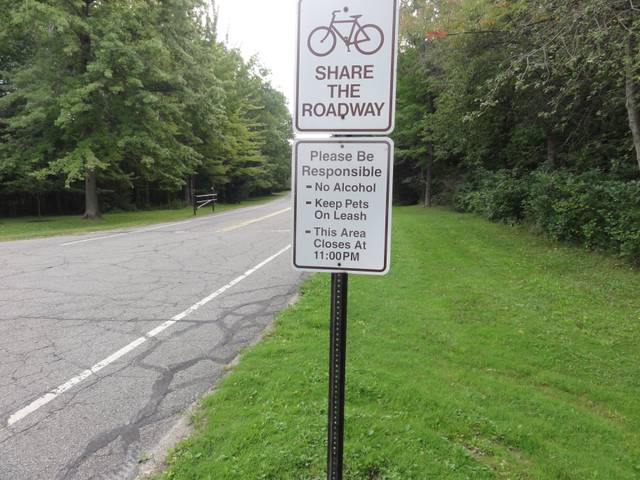
Region: United States
Coordinates: 41.569, -81.438